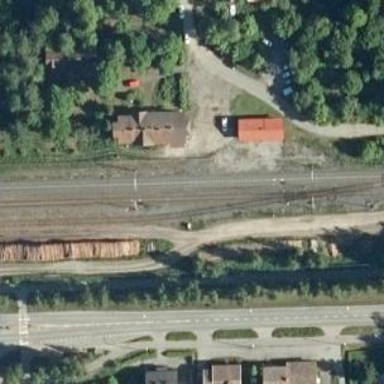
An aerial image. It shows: Railway signal.